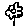
Label: flower